Question: I am working on a race game using HTML, CSS, and JavaScript. The race's progression will be determined by a random number generating button that will be clicked to simulate the racers. Here is an image of the page:  and here is the app.js file in progress.
'''
let racers = [
{ id: "racer1", count: 0 },
{ id: "racer2", count: 0 },
{ id: "racer3", count: 0 },
{ id: "racer4", count: 0 },
{ id: "racer5", count: 0 },
{ id: "racer6", count: 0 },
{ id: "racer7", count: 0 },
];
// random number button
function randNum() {
const randomNumber = Math.floor(Math.random() * 7 + 1);
document.getElementById("number").innerHTML = randomNumber;
racers[randomNumber - 1].count++;
// new test code
// ONLY TO TEST IMAGE DISPLAY AND HIDE
let car1 = document.getElementById("p1First");
if (car1.style.display === "none") {
car1.style.display = "none";
} else {
car1.style.display = "block";
}
}
console.log(racers);
'''
In the console, as you click the random number button, the count property will be updated when it has an outcome of a certain number. For example, if the random number generator button is clicked and has an outcome of "4", racer4 will now have a count of "1". This logic will be consistent throughout the whole race as the user continues to click the button until a racer wins, meaning it reached a count of "10" (by having that player's number shown as an outcome of the generator a total of ten times).
My goal is to display the images of each racers in the correlated spot to show the progress they have made in the race. So if racer1 has a "count" of 4, display the fourth image of racer1 (the car), and hide the rest of the car images. If racer2 has a count of 6, display the sixth image of racer2 (the boat), and hide the rest of the boat images. I want it to only show one image of each racer at a time, to illustrate their progress. This will continue until one racer reaches a count of "10", and the tenth image would be displayed, which is at the checkered box finish line.
I am not sure where to start, I just know need to implement logic that allows the count property to "talk to" the image elements. I have an excerpt of code in my app.js that displays and hides one of the images when the button is clicked, but that is just a test to see if it was possible. This excerpt of code will probably need to be altered, moved, and maybe even completely replaced by some other syntax.
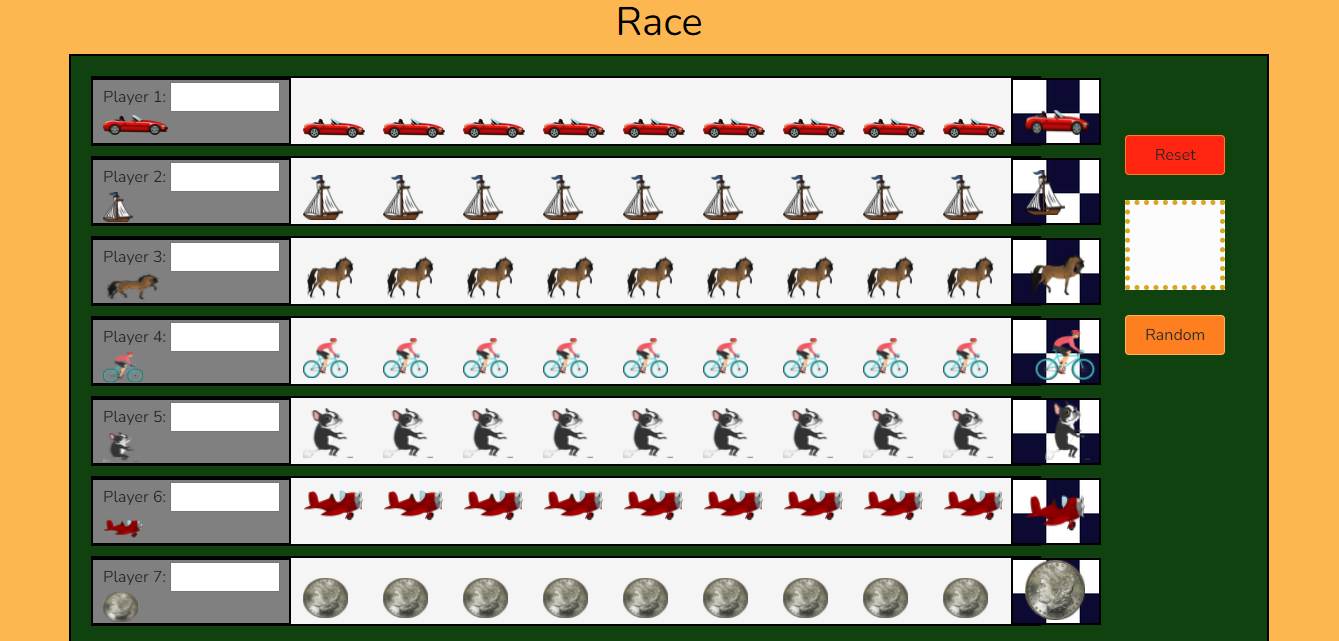
Answer: Instead of having multiple images, why don't you place the image corresponding to that number? For example, if the "track" is 100px long and "count" is 3, then calculate 3/10 * 100 to get the position of the image scaled to the track size.
If you don't want to do it like this though, you can give each image an ID like so:
'''
<img src="racer_1.jpg" id="racer_1_position_1" style='visibility:"hidden"'>
'''
That image won't appear until you tell toggle it's visibility by 'getElementById'.
'''
function moveRacer(racerID, count) {
document.getElementById('racer_${racerID}_position_${count}').style.visibility = "visible"
}
'''
You can generate these images dynamically if you'd like too with a loop.